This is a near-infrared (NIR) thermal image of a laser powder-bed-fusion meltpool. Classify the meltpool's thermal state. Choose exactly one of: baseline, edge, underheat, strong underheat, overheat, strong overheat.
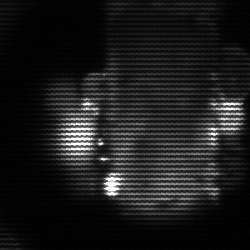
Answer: strong underheat